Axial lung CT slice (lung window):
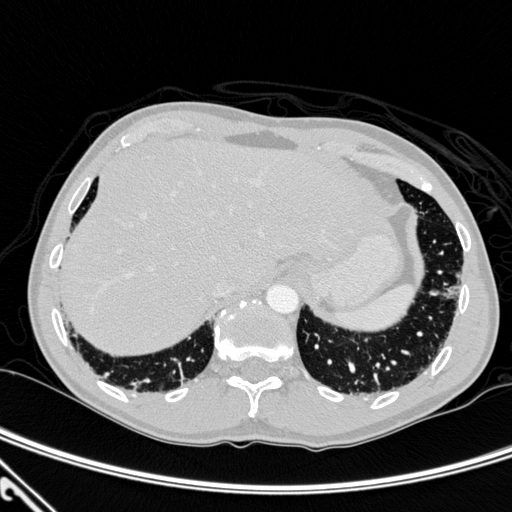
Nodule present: no